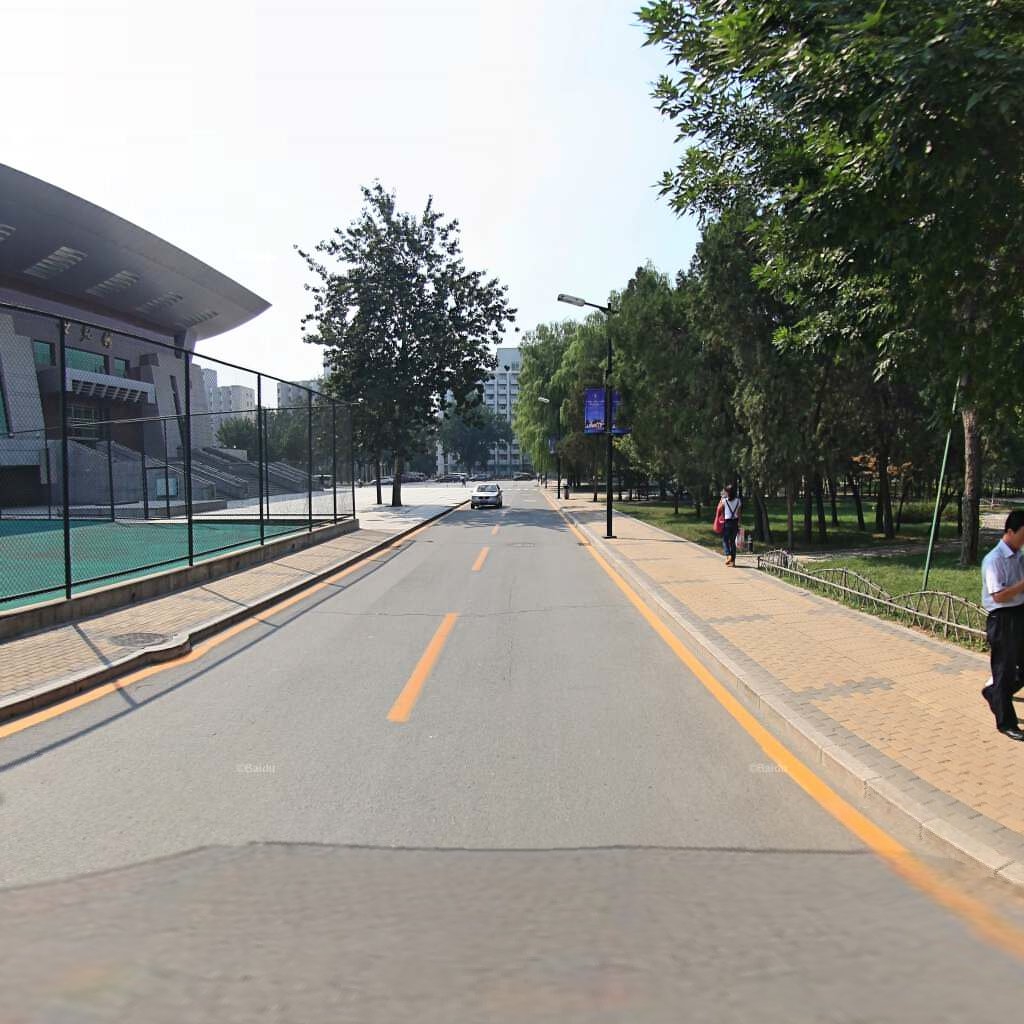
Region: Haidian
Road damage annotations: transverse crack, manhole cover, manhole cover, longitudinal crack, longitudinal crack